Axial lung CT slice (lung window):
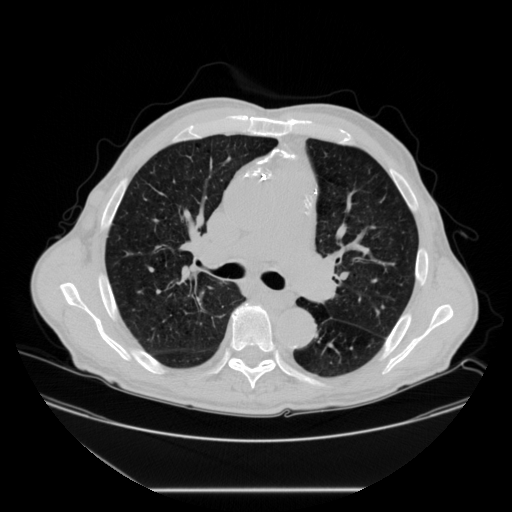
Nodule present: no